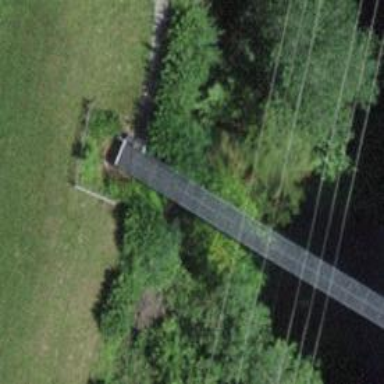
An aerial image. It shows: Metal bridge over path.